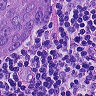
Metastatic tissue present: yes